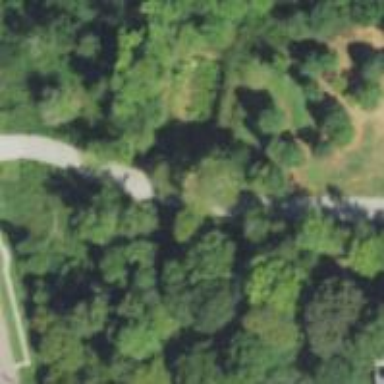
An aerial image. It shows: Driveway bridge connecting two areas.